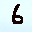
Label: 6